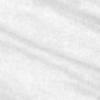
Label: change